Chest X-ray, PA view. Patient: 64 years old, sex F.
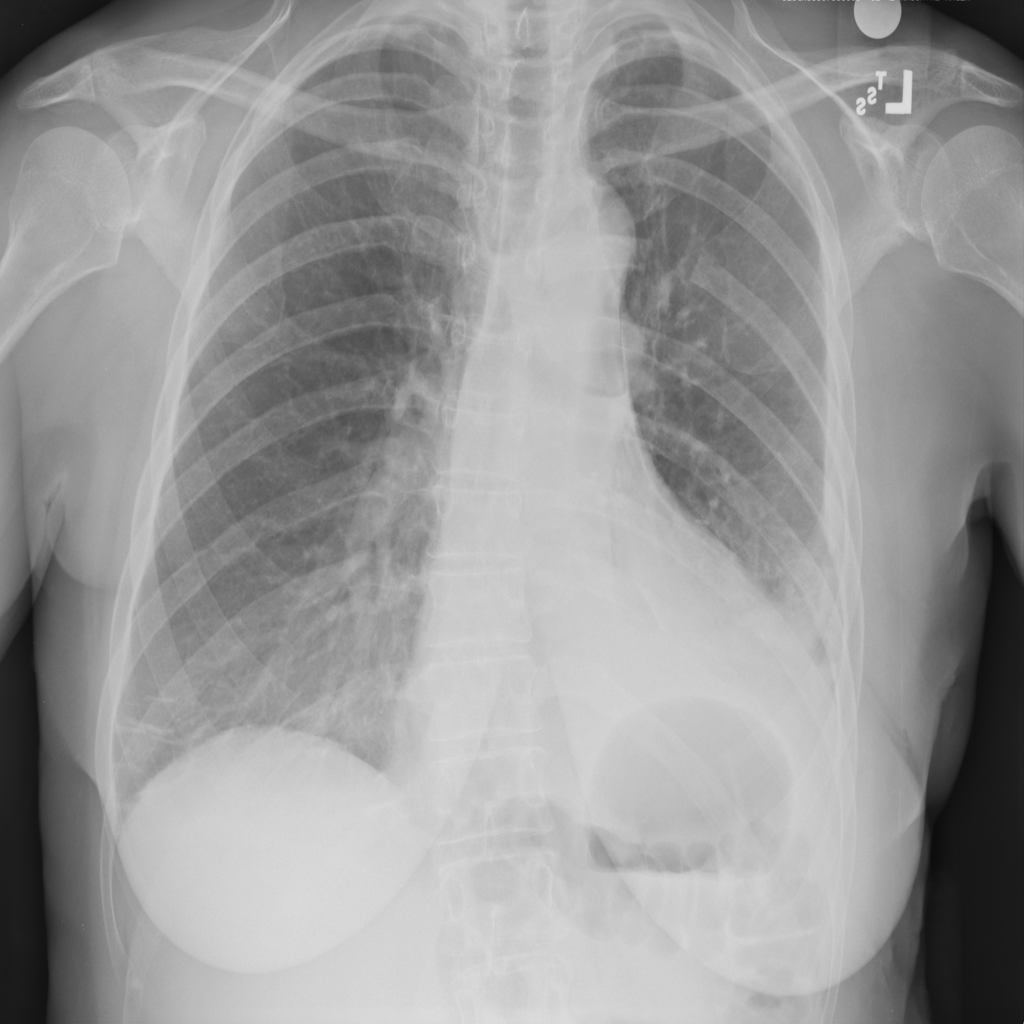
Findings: Effusion, Infiltration